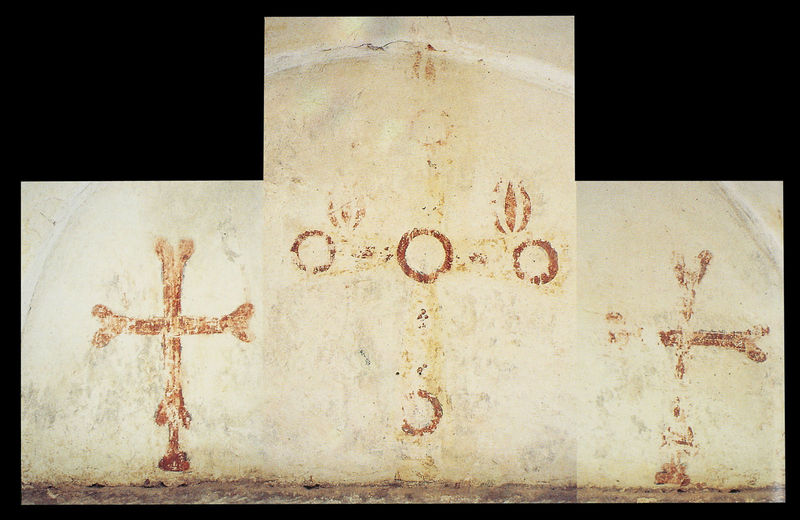
Titel: San Salvador de Valdediós
Standort: Villaviciosa (EU - E - Asturien)
Schlagwörter: gelb, weiss, blüten, rot, wand, kirche, drei, rund, bogen, vergilbt, wandmalerei, gewölbe, kreuz, fliese, kachel, kreuze, mittelalter, beschädigt, verblasst, verwittert, mural